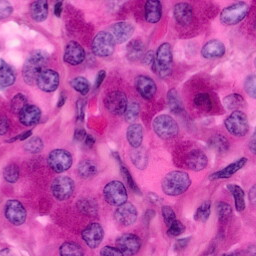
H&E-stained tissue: Pancreatic